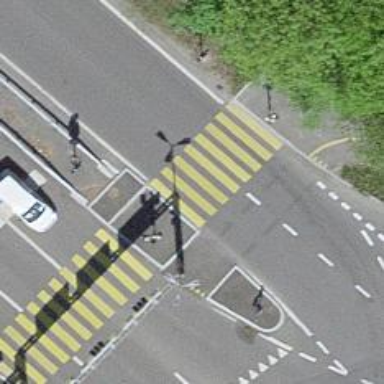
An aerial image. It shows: Asphalt footway with crossing controlled by traffic signals.